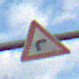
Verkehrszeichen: KurveRechts
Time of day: MorningAfternoon
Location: Outdoor (Nature)
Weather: PartlyCloudy
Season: Autumn
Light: Natural